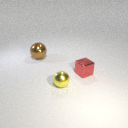
small yellow metal sphere to the right of large brown metal sphere